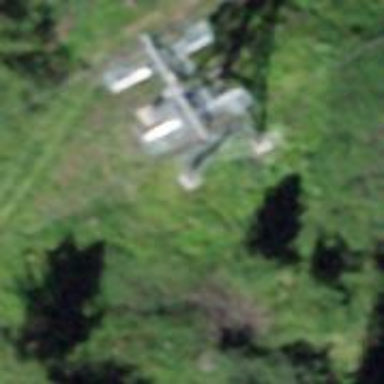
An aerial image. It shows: Pylon used for aerialway.